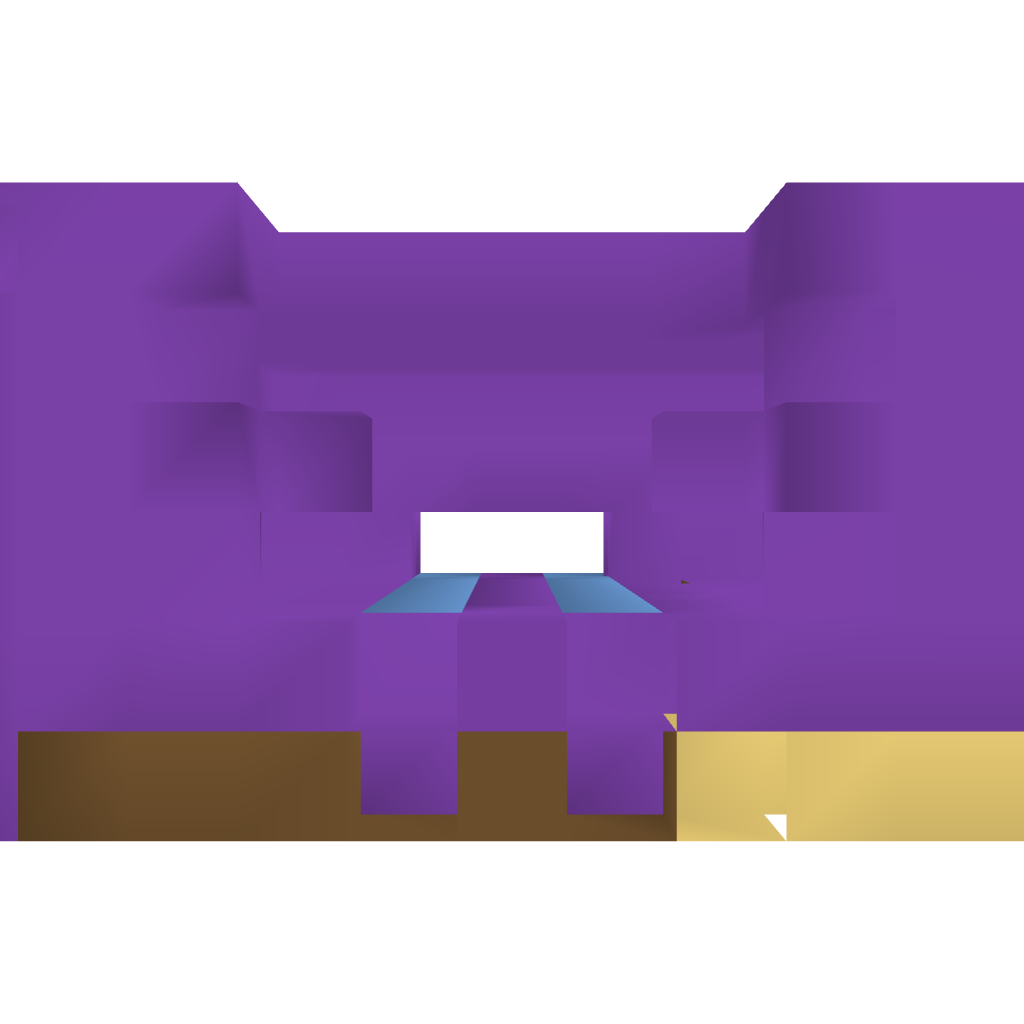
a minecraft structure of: Double TNT Launcher bad low quality